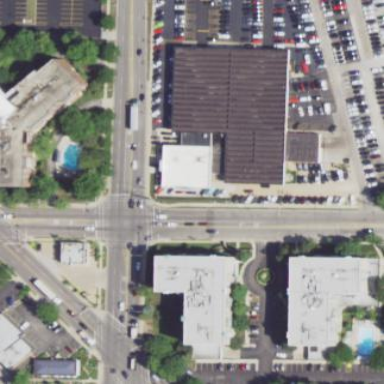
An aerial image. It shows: Commercial building with car shop.